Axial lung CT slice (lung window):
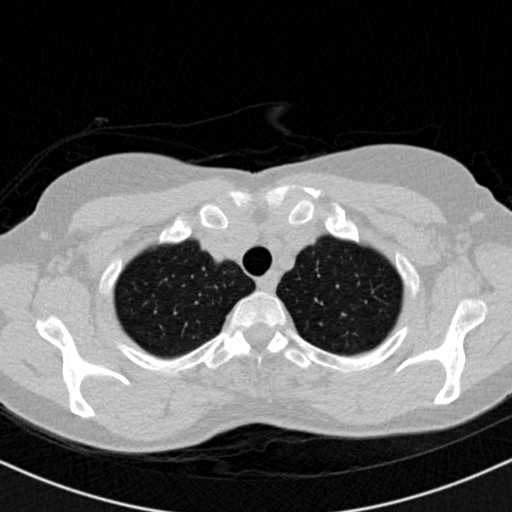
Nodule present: no